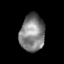
Tissue: skin
Cell type: Epithelial cells
Senescence score: 0.2274
Nuclear area (px): 896
Mean DAPI intensity: 128.623